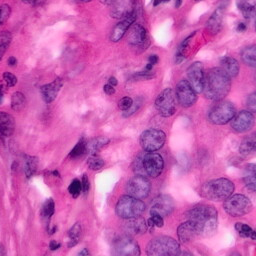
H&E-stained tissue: Pancreatic